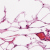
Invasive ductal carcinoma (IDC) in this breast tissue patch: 0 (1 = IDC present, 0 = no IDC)